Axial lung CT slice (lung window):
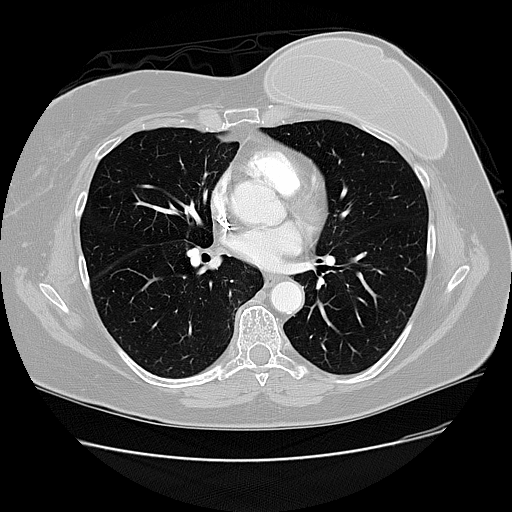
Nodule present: no